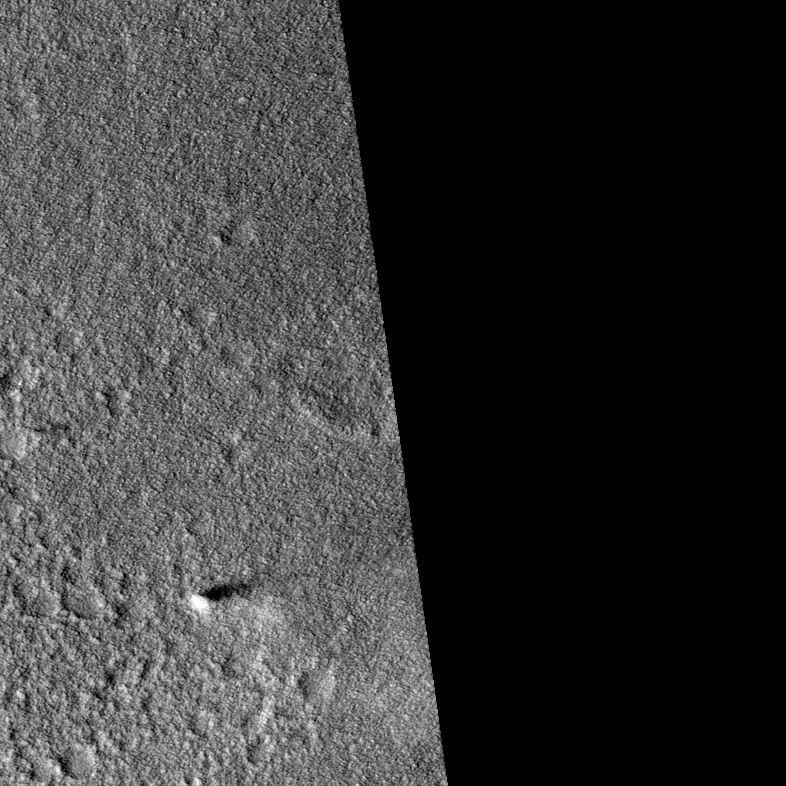
Label: dustdevil